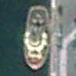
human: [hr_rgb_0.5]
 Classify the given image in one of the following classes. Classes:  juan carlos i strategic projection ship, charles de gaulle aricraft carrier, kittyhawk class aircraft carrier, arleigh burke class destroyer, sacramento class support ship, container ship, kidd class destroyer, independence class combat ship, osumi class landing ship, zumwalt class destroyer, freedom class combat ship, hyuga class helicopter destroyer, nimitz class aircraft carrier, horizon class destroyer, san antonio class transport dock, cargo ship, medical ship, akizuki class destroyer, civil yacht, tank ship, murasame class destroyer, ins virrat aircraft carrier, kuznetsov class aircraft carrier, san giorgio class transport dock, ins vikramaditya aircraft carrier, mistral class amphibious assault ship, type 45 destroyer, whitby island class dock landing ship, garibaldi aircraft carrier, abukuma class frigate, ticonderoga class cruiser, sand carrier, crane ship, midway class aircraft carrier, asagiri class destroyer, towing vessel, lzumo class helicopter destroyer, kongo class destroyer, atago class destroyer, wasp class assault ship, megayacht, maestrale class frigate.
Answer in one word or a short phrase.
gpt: Towing vessel